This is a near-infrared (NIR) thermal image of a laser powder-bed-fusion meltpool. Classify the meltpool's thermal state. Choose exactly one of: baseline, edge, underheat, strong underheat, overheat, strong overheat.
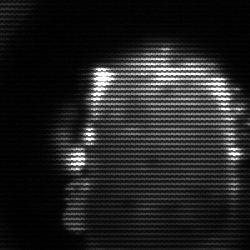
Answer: baseline